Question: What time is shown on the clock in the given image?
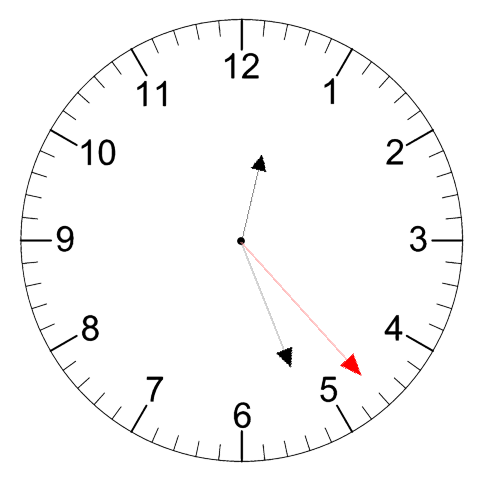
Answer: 12:26:23